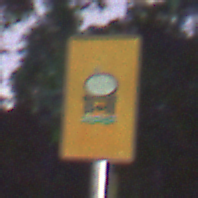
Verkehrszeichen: FahrzeugeMitWassergefaehrdenderLadungOhnePfeilsymbol
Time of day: Night
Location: Outdoor (Suburban)
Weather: PartlyCloudy
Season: NotSpecified
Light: Artificial